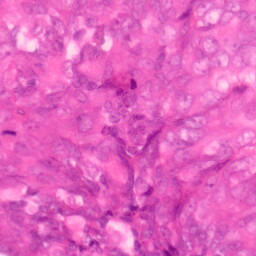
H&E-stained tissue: Colon